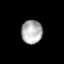
Tissue: skin
Cell type: T cells
Senescence score: 0.231
Nuclear area (px): 487
Mean DAPI intensity: 176.427